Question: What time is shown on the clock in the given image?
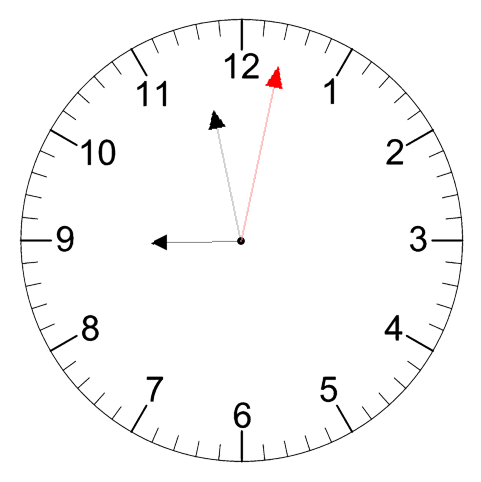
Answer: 08:58:02